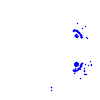
Particle: electron